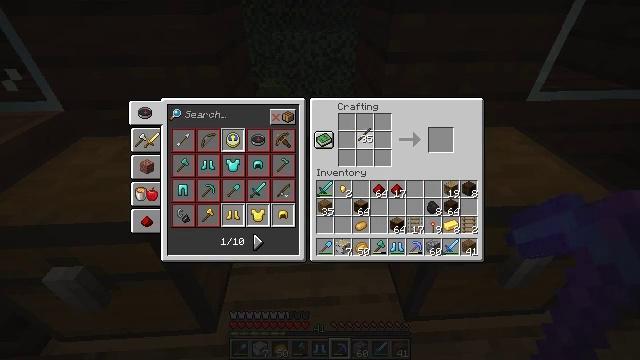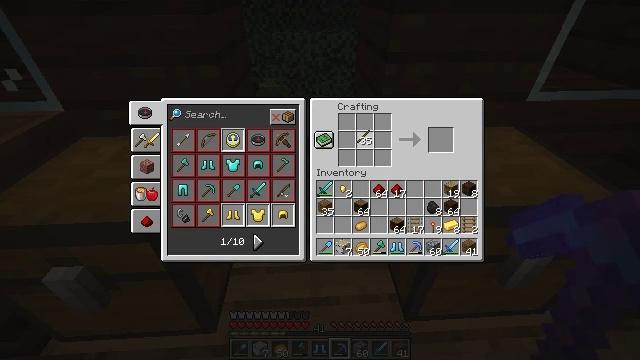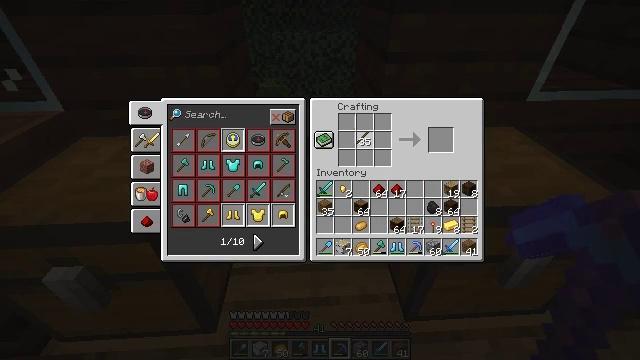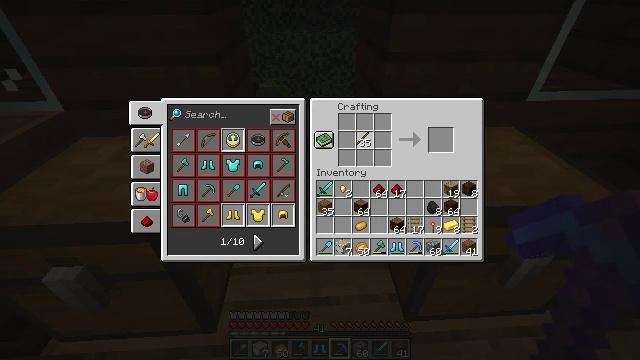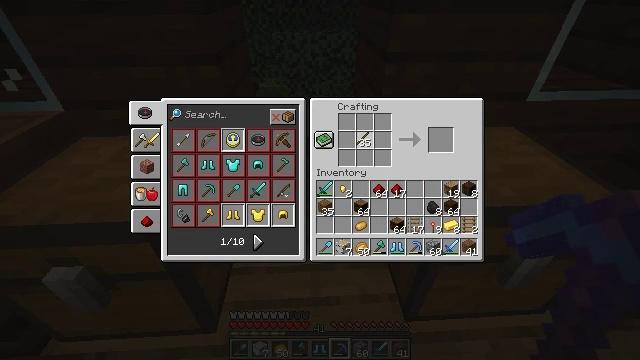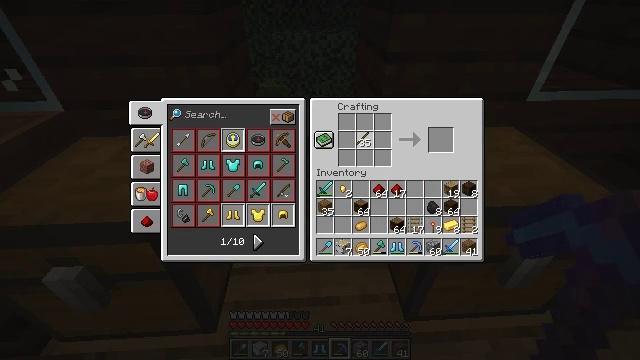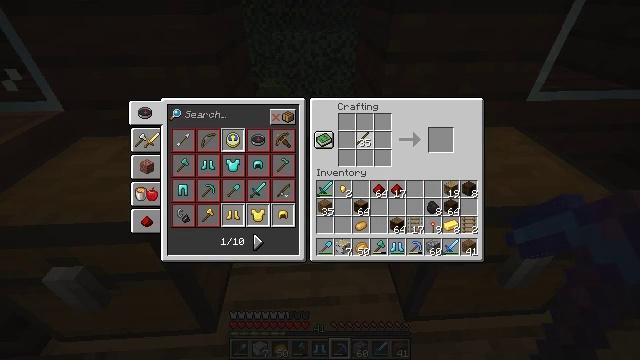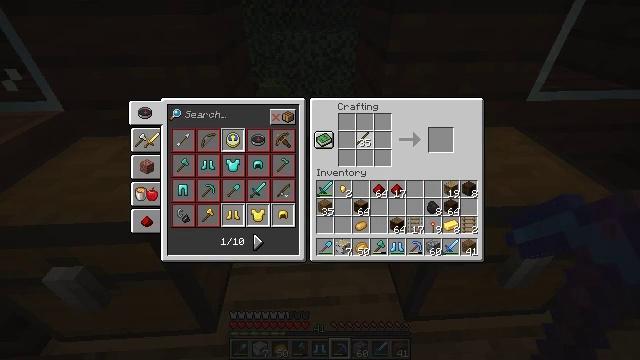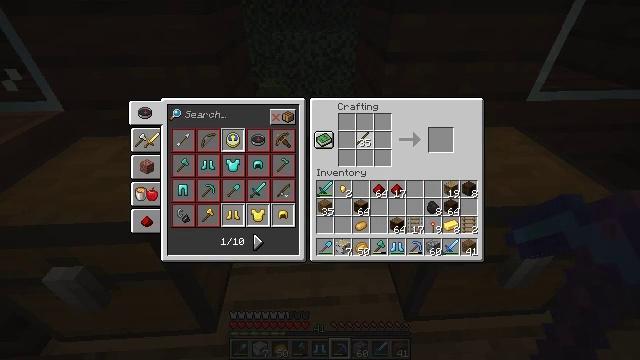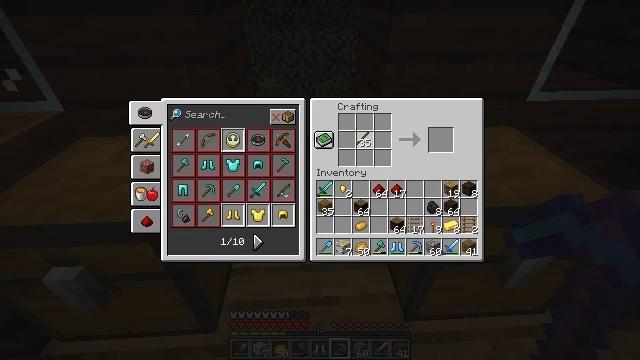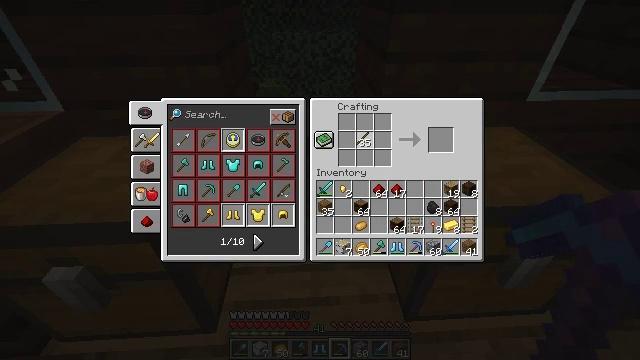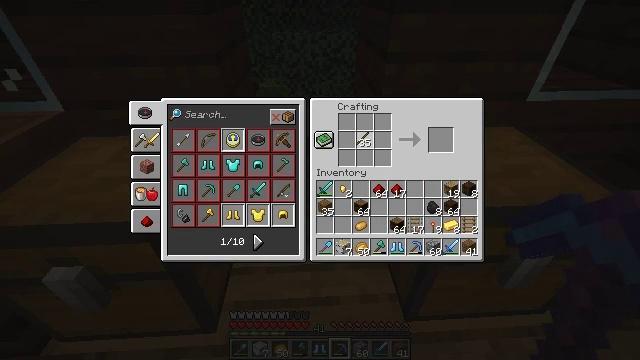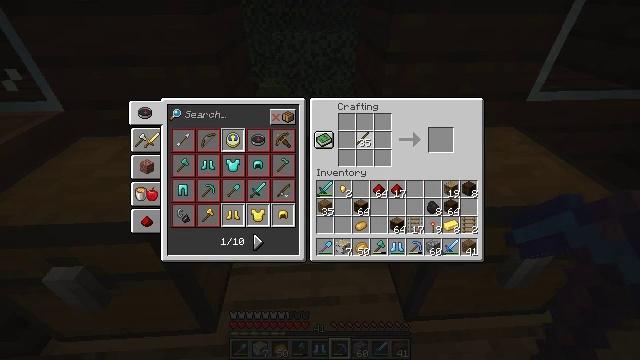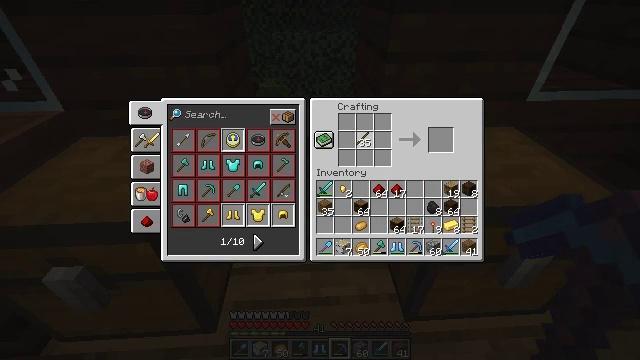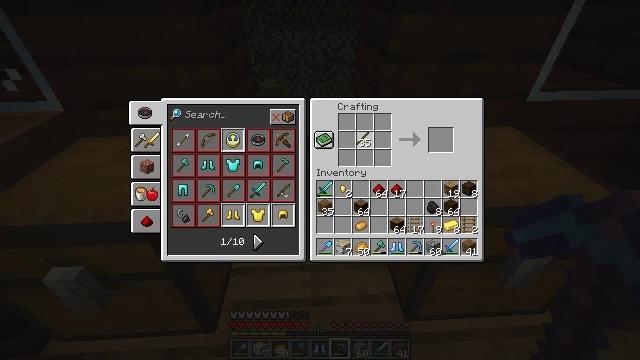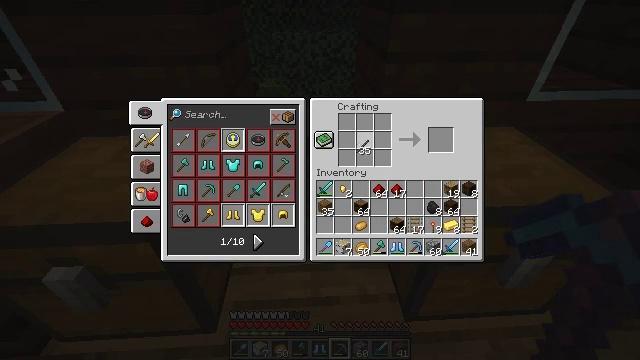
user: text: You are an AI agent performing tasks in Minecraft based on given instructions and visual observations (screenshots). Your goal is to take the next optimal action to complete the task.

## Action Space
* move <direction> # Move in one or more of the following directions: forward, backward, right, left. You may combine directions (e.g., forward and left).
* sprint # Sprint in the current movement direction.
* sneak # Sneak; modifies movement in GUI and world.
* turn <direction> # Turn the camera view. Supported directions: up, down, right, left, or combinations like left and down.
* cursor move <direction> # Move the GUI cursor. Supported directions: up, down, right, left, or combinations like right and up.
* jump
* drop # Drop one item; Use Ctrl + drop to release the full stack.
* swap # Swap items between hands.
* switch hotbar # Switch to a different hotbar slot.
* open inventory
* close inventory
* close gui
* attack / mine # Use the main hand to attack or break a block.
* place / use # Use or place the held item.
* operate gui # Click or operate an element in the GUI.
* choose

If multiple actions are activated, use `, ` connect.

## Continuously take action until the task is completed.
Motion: motion action
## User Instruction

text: Craft a powered rail with gold, sticks, and redstone.
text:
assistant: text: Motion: no_op
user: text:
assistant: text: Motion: no_op
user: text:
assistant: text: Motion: no_op
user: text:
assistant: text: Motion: no_op
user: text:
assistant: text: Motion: no_op
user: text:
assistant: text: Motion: no_op
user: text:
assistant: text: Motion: no_op
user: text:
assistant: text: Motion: no_op
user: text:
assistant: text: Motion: no_op
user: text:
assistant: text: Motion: no_op
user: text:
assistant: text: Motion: no_op
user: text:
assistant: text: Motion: no_op
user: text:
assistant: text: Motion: no_op
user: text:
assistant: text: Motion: no_op
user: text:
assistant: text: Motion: cursor move down
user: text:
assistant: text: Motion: cursor move down
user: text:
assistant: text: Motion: no_op
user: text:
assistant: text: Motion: no_op
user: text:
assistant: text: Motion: no_op
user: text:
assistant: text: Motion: no_op
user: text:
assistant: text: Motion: no_op
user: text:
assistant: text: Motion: no_op
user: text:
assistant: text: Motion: no_op
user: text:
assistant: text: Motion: no_op
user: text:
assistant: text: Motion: no_op
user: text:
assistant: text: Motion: no_op
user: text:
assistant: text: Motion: no_op
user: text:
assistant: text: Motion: no_op
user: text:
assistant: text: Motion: no_op
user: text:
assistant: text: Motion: no_op